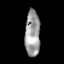
Tissue: skin
Cell type: Epithelial cells
Senescence score: 0.2739
Nuclear area (px): 684
Mean DAPI intensity: 156.342